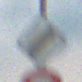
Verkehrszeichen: EndeVorfahrtsstrasse
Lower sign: VerbotUeberholenEinspurigeFahrzeuge
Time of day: MorningAfternoon
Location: Outdoor (Nature)
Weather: PartlyCloudy
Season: NotSpecified
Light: Natural